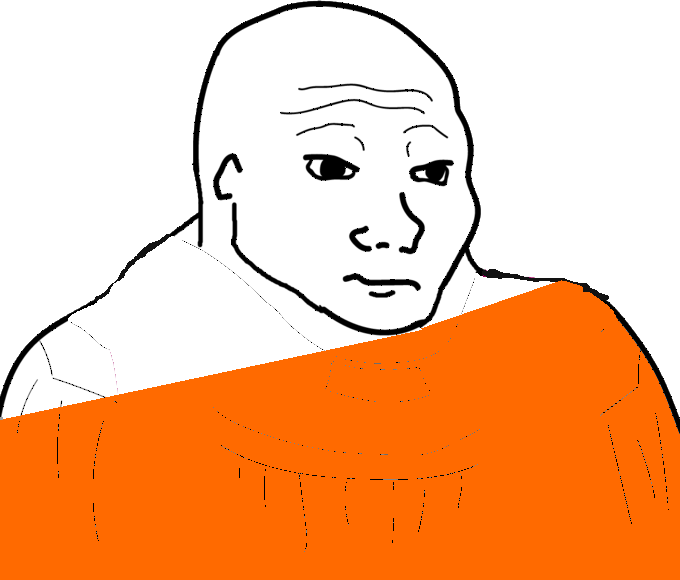
Label: 5_Blobjak